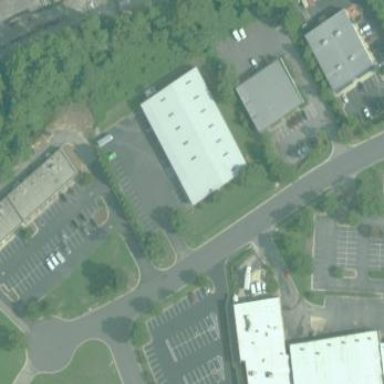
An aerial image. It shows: Commercial building.